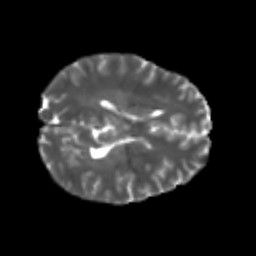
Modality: T2w
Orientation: axial
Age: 20
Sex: male
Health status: healthy
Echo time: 0.074 s